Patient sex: F
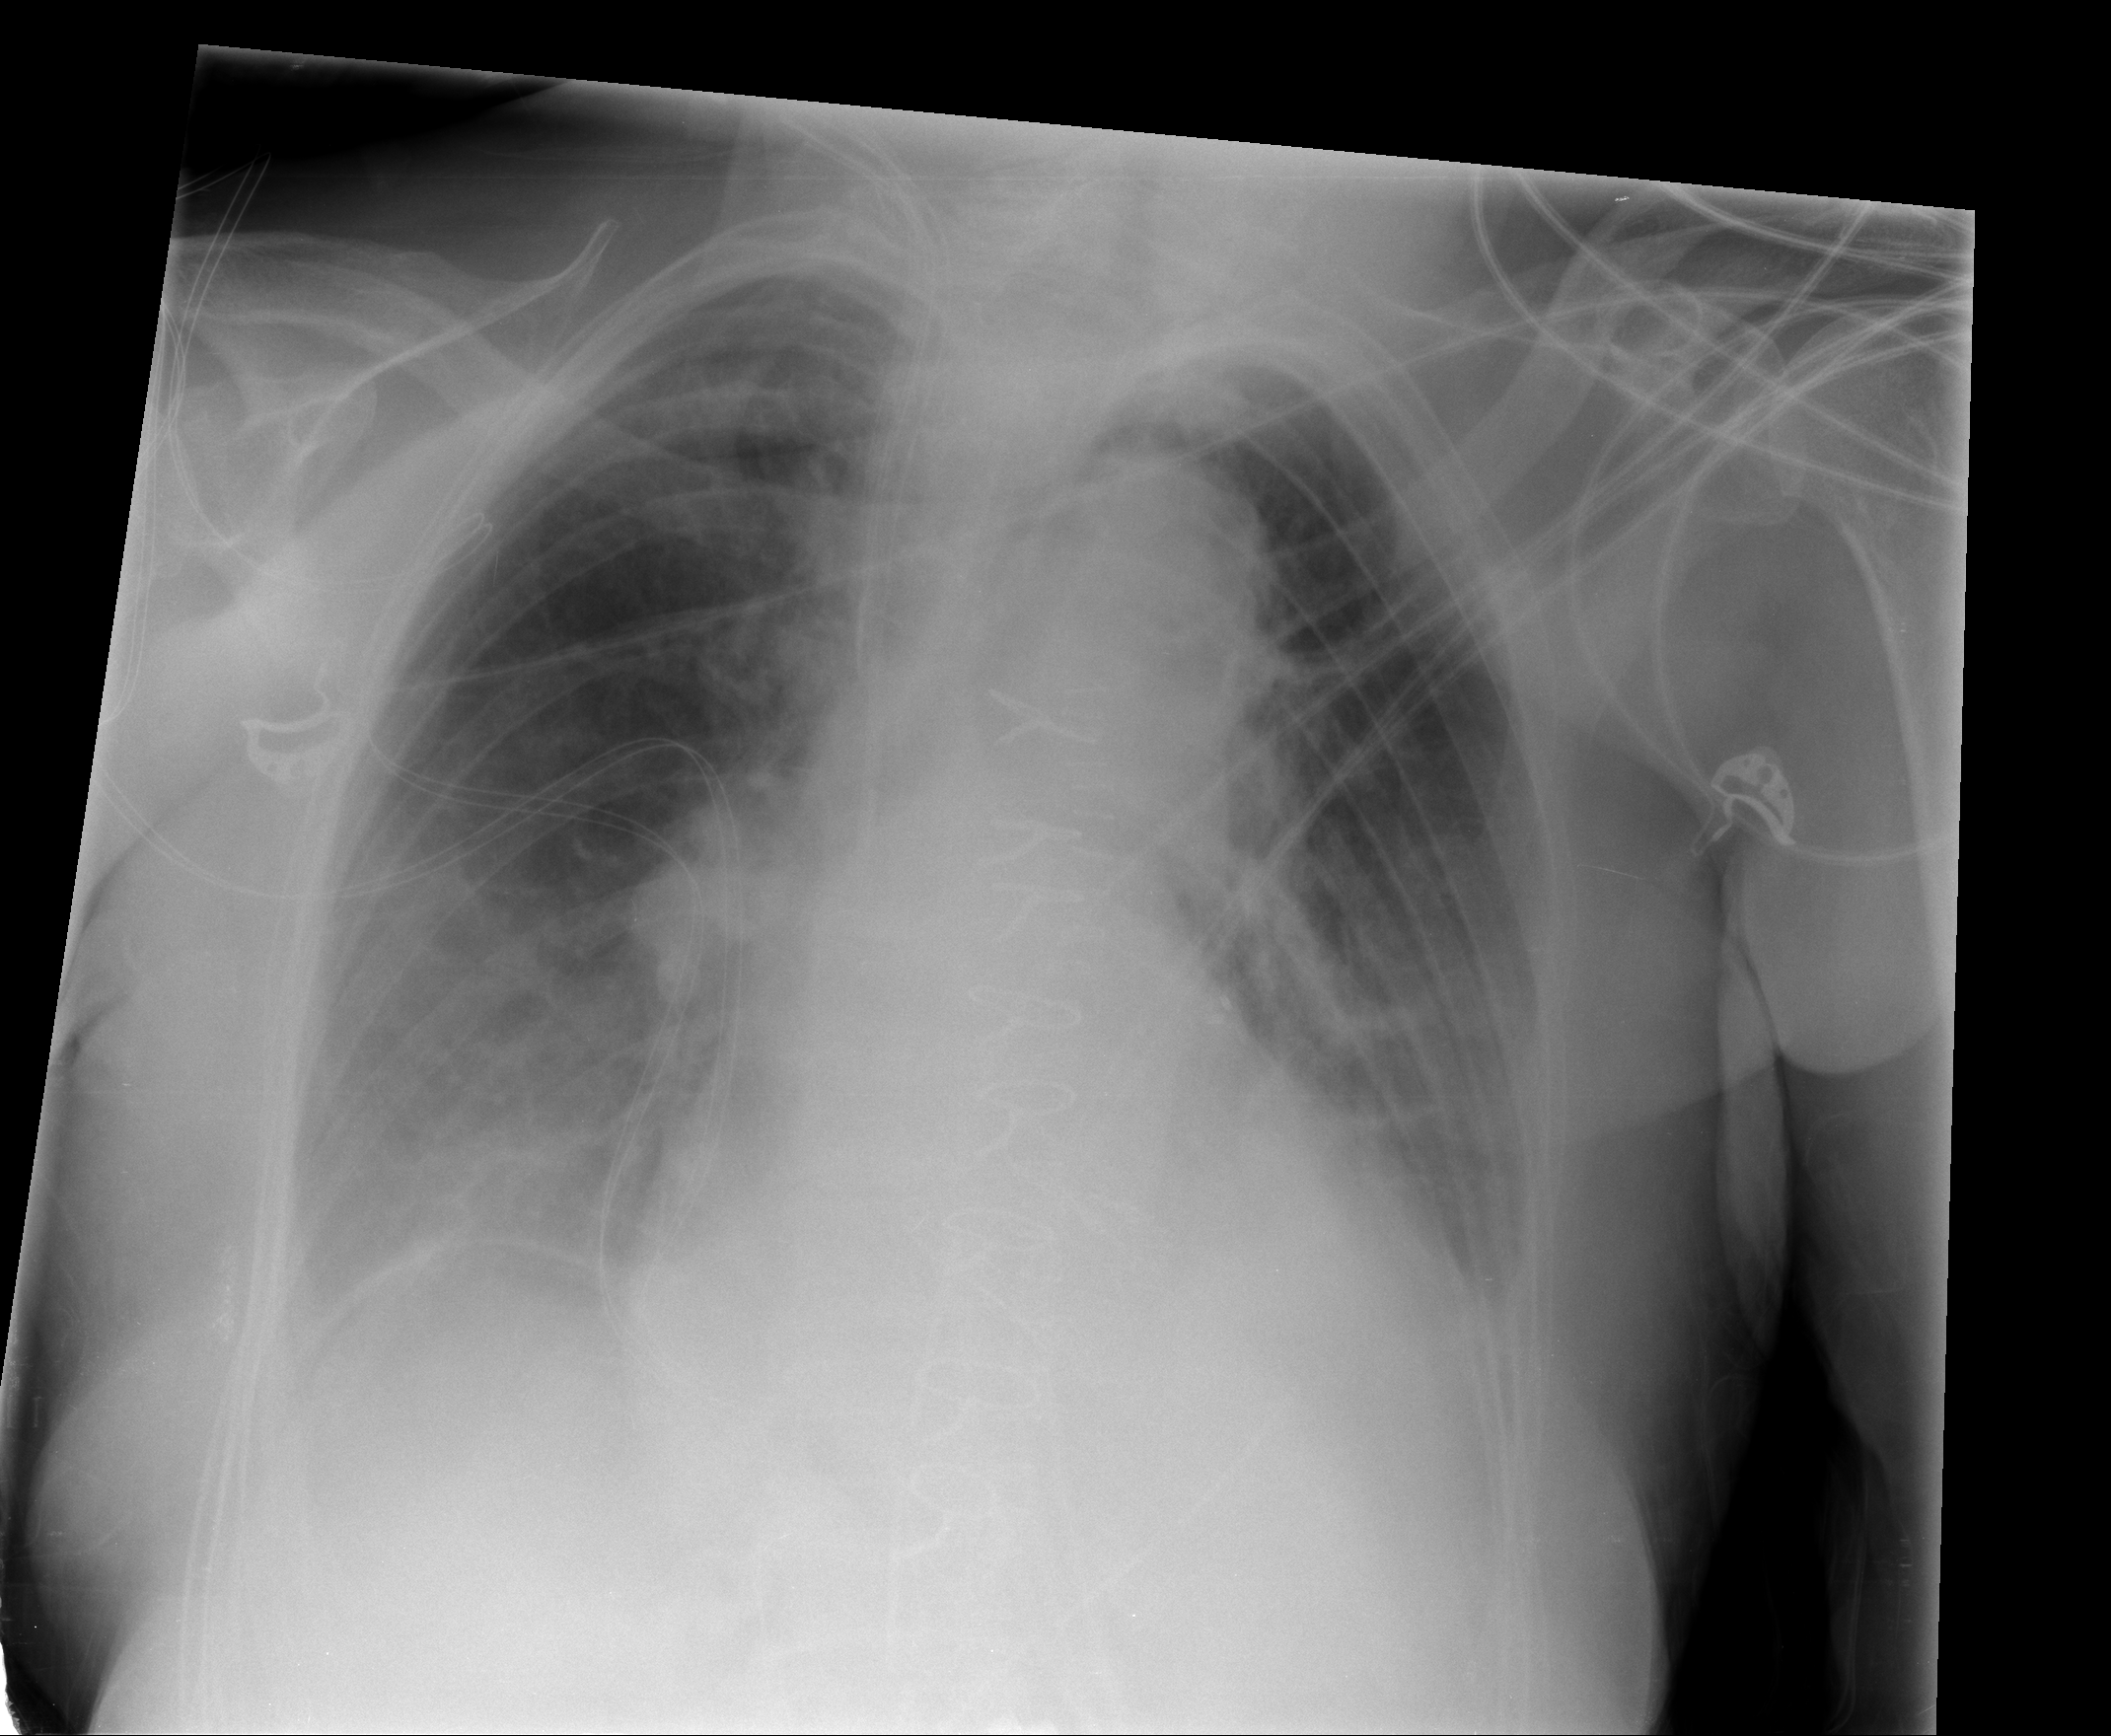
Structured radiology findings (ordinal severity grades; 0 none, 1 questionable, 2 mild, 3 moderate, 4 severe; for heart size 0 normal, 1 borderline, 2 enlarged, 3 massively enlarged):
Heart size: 2
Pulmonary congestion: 0
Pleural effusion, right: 3
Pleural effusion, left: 0
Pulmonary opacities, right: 0
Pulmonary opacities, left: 0
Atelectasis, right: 2
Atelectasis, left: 2